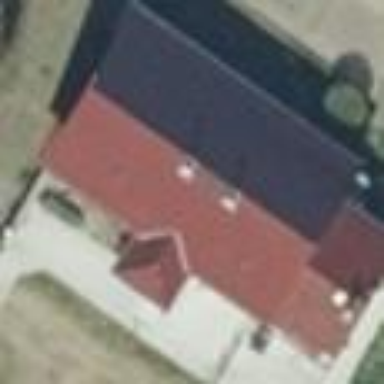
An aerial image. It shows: House with gabled roof oriented along the building. The roof is maroon in color.